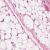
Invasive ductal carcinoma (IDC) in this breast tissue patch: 1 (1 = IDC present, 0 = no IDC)